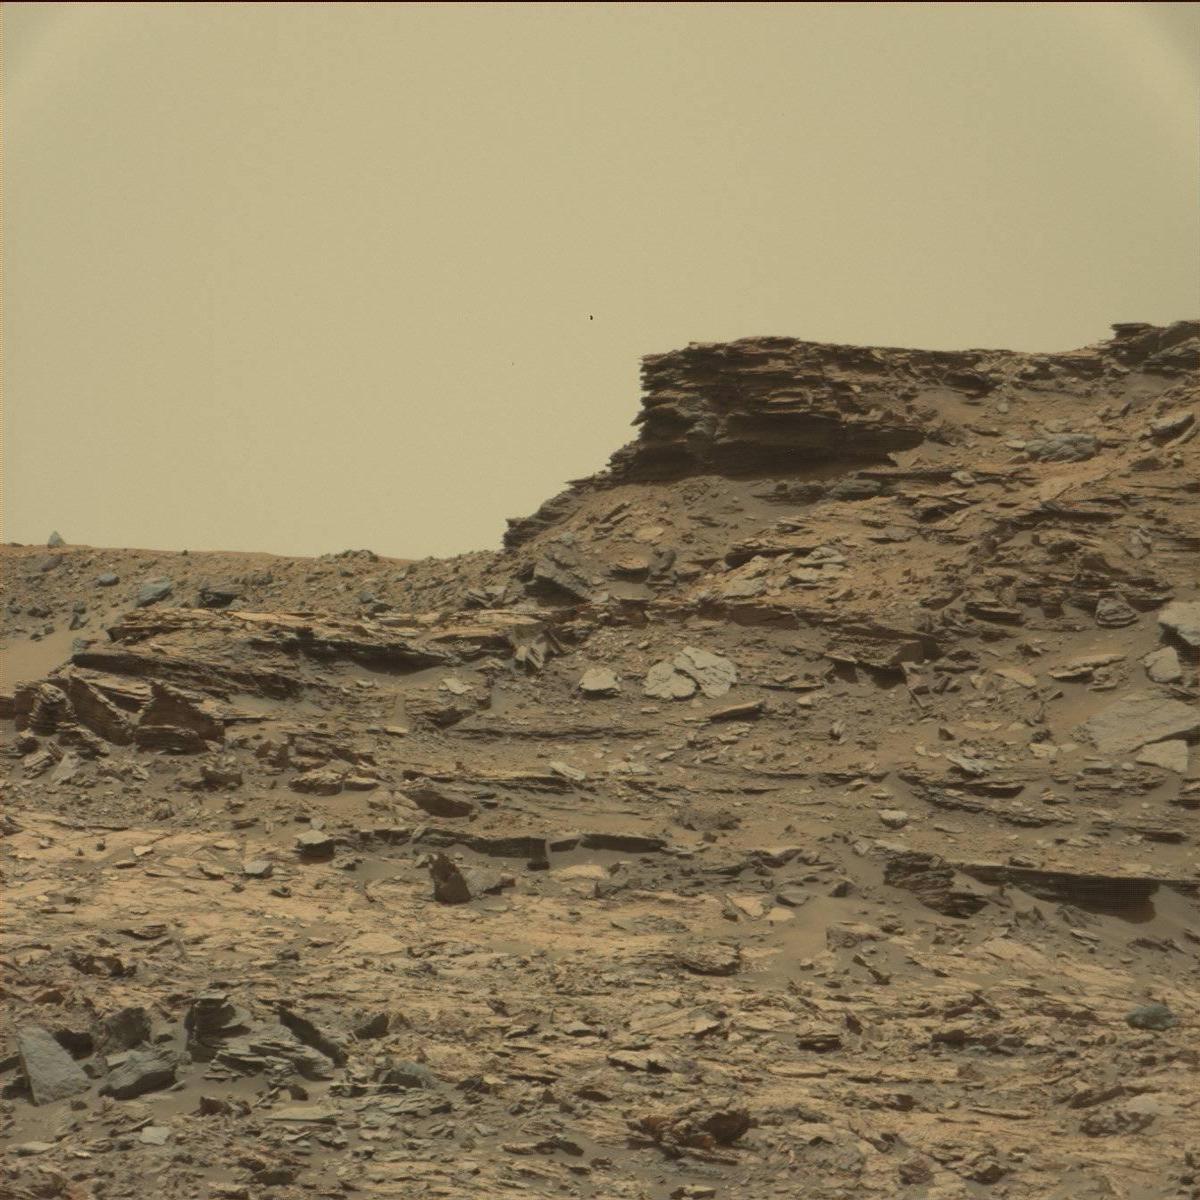
Terrain classes present: Bedrock, Sand / Soil, Sky